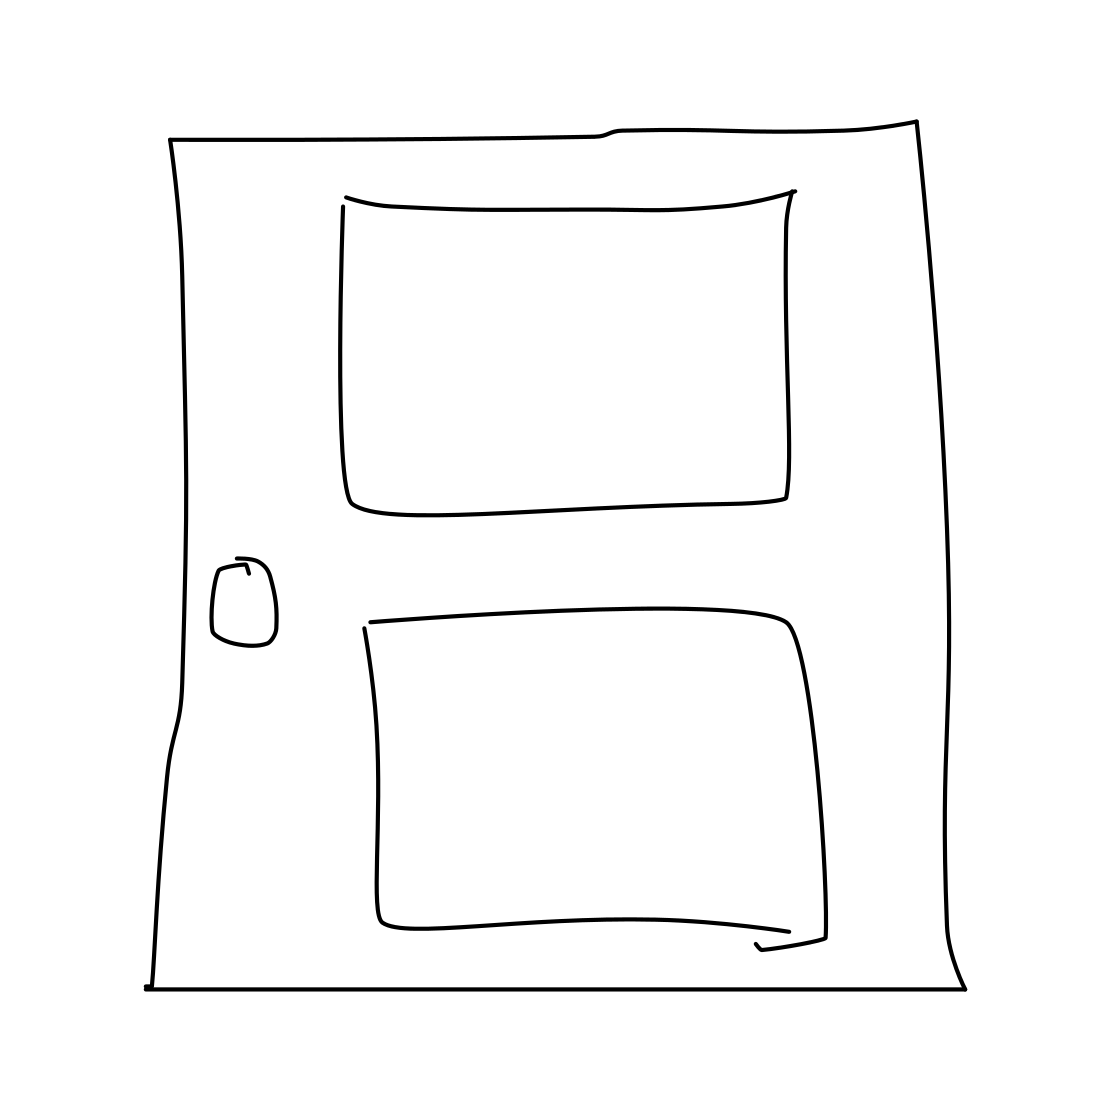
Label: door